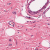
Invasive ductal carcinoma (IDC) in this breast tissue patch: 0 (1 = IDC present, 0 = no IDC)